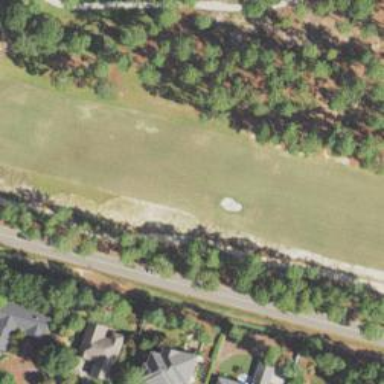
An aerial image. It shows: Golf bunker filled with sandy terrain.